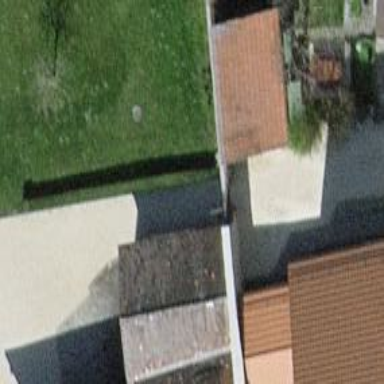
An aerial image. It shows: Hedge barrier.